Question: I want to run a single webpage to display files, which are stored in an Azure File Storage. It must be Azure File storage because these files came from a Docker container, which is mounted, to that file storage.
I have a Azure Container Instance witch stores PDF files in an Azure File Storage. Now I run a WebApp (PHP) that shall read all the PDFs.
I've installed the Microsoft Azure Storage File PHP SDK but have no clue how to use it. Even the <URL> did not help me coming forward. It would be very helpful if someone could help me a bit a simple sniped.

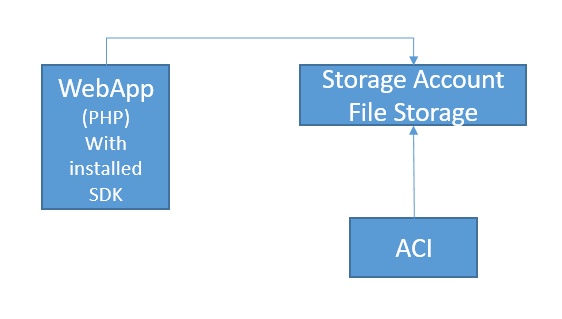
Answer: I see you want to directly display a PDF file from Azure File Storage in a web page. Generally, the best practice is to generate the url with sas token of a file in Azure File Storage.
So I followed the GitHub repo <URL> to install Azure File Storage SDK for PHP in my sample project, here is my sample code and its dependencies.
The file structure of my sample project is as the figure below.
<URL>
The content of my 'composer.json' file is as below.
'''
{
"require": {
"microsoft/azure-storage-file": "*"
}
}
'''
My sample PHP file 'demo.php' is as below, that's inspired by the function 'generateFileDownloadLinkWithSAS' of the offical sample <URL>.
'''
<?php
require_once "vendor/autoload.php";
use MicrosoftAzure\Storage\Common\Internal\Resources;
use MicrosoftAzure\Storage\File\FileSharedAccessSignatureHelper;
$accountName = "<your account name>";
$accountKey = "<your account key>";
$shareName = "<your share name>";
$fileName = "<your pdf file name>";
$now = date(DATE_ISO8601);
$date = date_create($now);
date_add($date, date_interval_create_from_date_string("1 hour"));
$expiry = str_replace("+0000", "Z", date_format($date, DATE_ISO8601));
$helper = new FileSharedAccessSignatureHelper($accountName, $accountKey);
$sas = $helper->generateFileServiceSharedAccessSignatureToken(
Resources::RESOURCE_TYPE_FILE,
"$shareName/$fileName",
'r', // Read
$expiry // A valid ISO 8601 format expiry time, such as '2020-01-01T08:30:00Z'
);
$fileUrlWithSAS = "https://$accountName.file.core.windows.net/$shareName/$fileName?$sas";
echo "<h1>Demo to display PDF from Azure File Storage</h1>";
echo "<iframe src='$fileUrlWithSAS' width='800' height='500' allowfullscreen webkitallowfullscreen></iframe>";
?>
'''
The result of my web page is as the figures below in Chrome and Firefox.
The result in Chrome:
<URL>
The result in Firefox:
<URL>
---
Update: The code to list files in a file share, as below.
'''
<?php
require_once "vendor/autoload.php";
use MicrosoftAzure\Storage\File\FileRestProxy;
$accountName = "<your account name>";
$accountKey = "<your account key>";
$shareName = "<your share name>";
$connectionString = "DefaultEndpointsProtocol=https;AccountName=$accountName;AccountKey=$accountKey";
$fileClient = FileRestProxy::createFileService($connectionString);
$list = $fileClient->listDirectoriesAndFiles($shareName);
function endsWith( $str, $sub ) {
return ( substr( $str, strlen( $str ) - strlen( $sub ) ) === $sub );
}
foreach($list->getFiles() as &$file) {
$fileName = $file->getName();
if(endsWith($fileName, ".pdf")) {
echo $fileName."
";
}
};
?>
'''